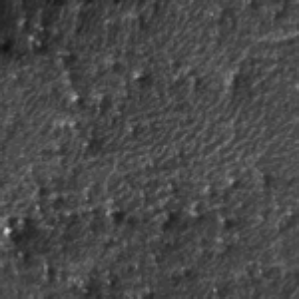
Label: frost